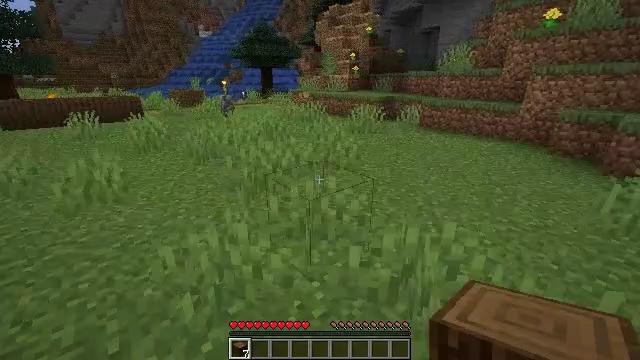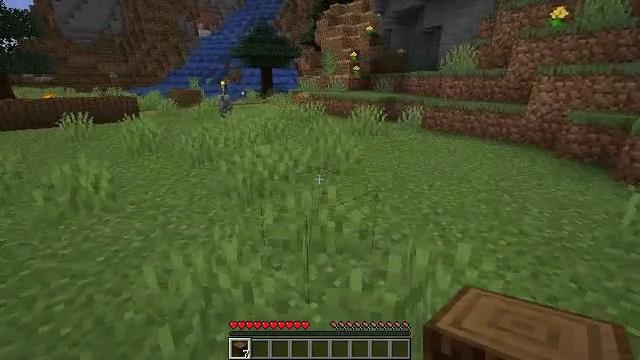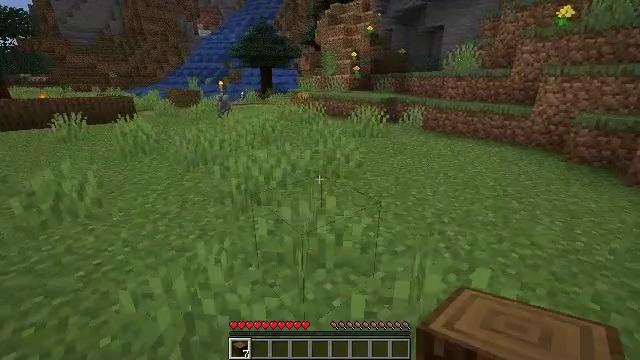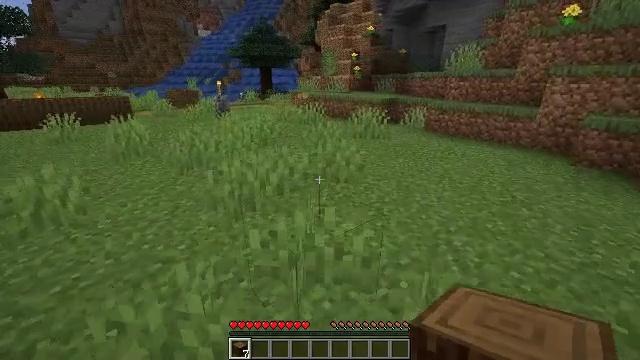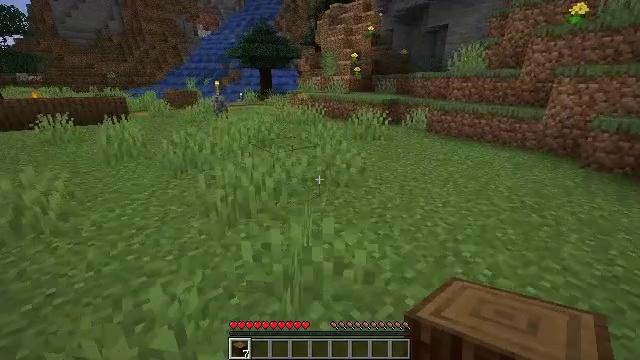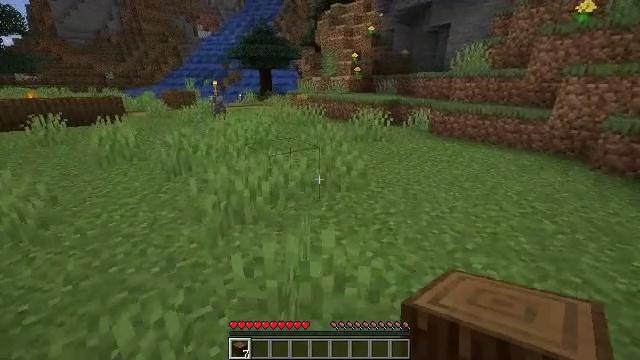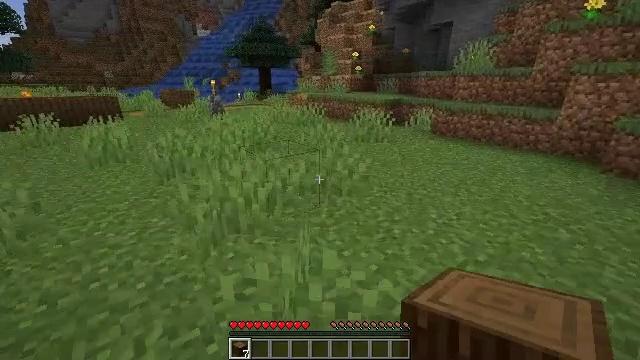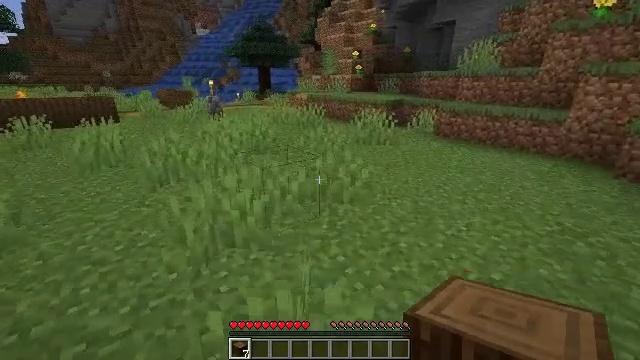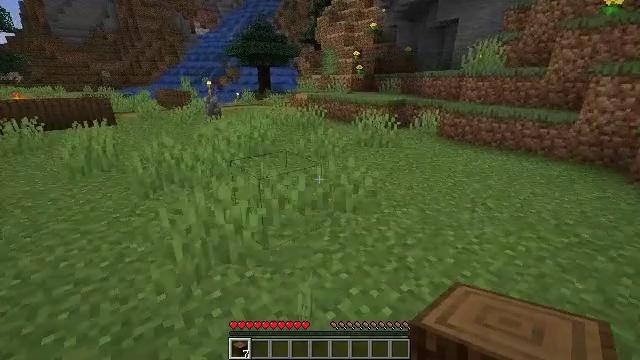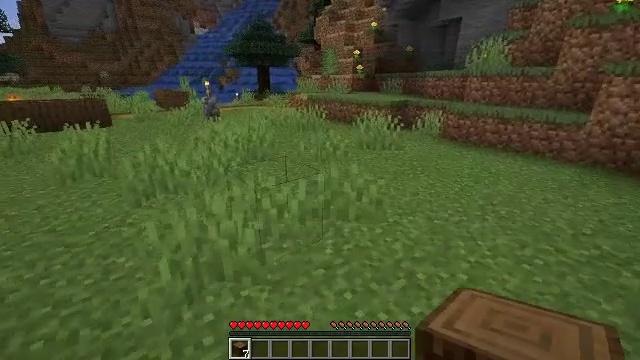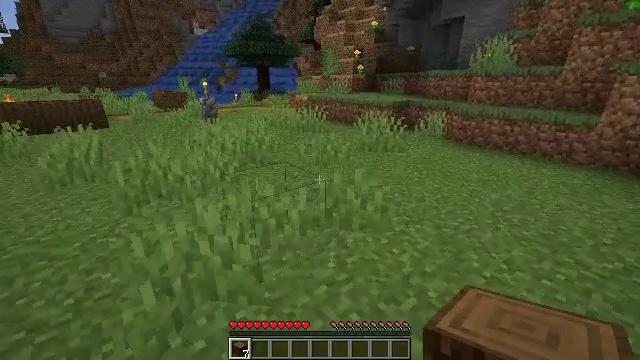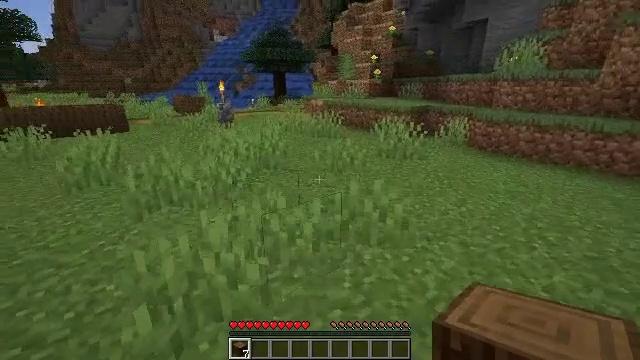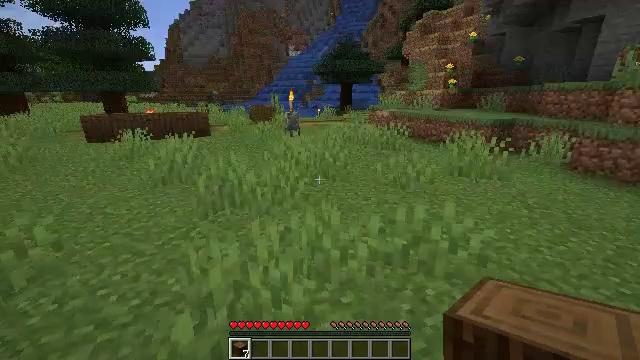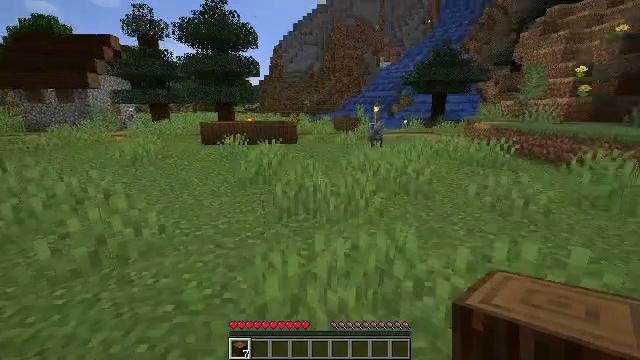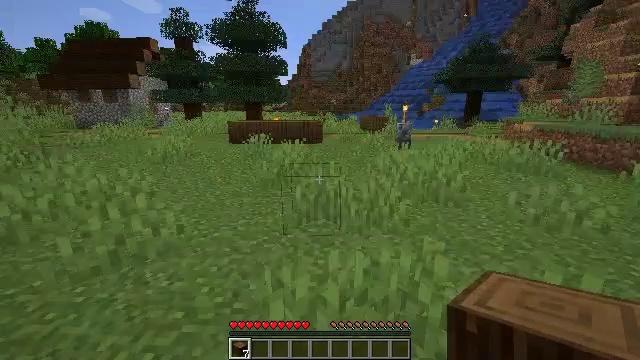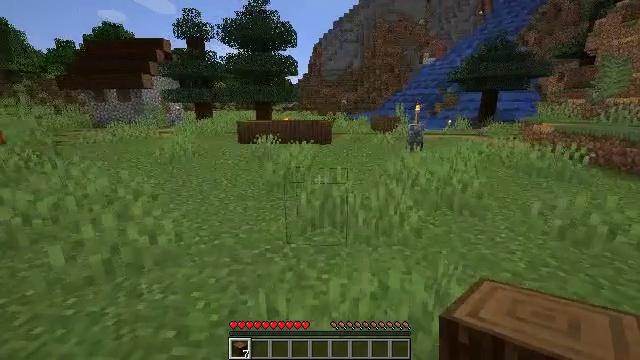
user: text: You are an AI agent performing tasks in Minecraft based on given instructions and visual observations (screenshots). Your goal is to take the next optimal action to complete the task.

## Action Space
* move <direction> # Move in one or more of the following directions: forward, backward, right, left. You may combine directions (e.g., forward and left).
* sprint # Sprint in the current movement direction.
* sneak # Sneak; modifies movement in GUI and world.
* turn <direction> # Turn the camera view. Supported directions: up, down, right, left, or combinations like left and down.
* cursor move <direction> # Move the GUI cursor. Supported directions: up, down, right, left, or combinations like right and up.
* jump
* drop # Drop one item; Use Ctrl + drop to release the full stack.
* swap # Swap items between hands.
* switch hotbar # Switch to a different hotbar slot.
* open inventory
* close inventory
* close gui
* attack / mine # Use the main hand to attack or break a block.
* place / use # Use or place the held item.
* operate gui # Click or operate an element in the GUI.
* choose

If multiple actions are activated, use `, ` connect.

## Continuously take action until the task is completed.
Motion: motion action
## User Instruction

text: Collect the grass from the surface.
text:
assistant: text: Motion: move forward
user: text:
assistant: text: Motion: move forward
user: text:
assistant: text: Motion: move forward
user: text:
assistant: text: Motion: move forward
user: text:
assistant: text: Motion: move forward
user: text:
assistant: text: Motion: move forward
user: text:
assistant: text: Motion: move forward
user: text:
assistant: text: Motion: move forward
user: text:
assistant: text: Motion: move forward
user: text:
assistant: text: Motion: move forward
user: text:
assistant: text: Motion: move forward, turn left
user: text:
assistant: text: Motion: move forward, turn left and up
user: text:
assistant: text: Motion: move forward, turn left and up
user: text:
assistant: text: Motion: move forward, turn left
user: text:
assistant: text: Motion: move forward, turn left
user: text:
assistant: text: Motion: move forward
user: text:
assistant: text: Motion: move forward
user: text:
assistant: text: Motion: move forward
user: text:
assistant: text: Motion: move forward
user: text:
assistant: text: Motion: move forward
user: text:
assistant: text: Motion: move forward
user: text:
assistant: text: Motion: move forward
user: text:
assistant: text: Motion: move forward
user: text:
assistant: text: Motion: move forward, turn left and up
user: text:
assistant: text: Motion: move forward
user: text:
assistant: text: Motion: move forward
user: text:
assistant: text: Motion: move forward
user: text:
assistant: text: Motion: move forward
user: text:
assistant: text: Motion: move forward
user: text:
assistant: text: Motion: move forward